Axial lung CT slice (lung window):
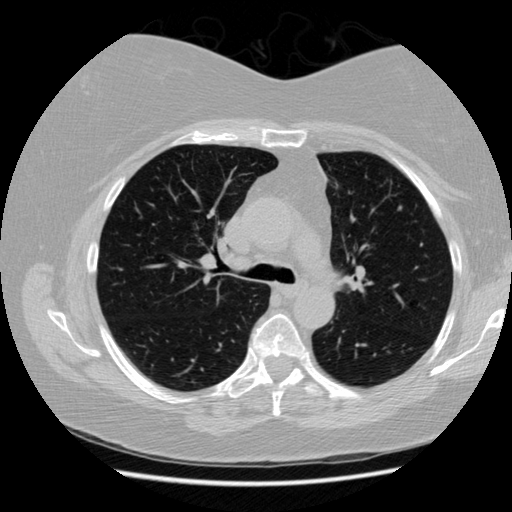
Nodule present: no